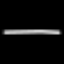
Label: line